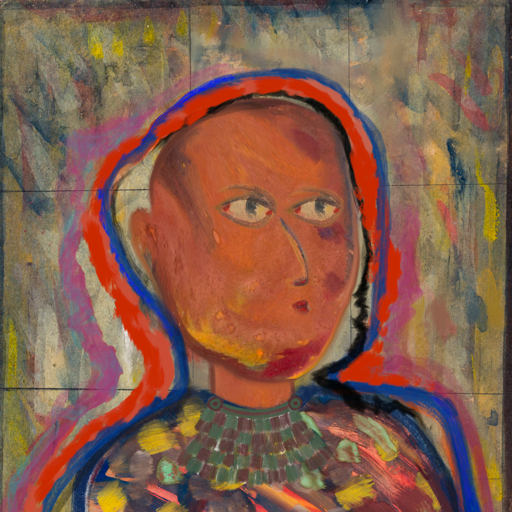
Background: GypsyMother, Head And Neck Side: Mother_And_Son_Son, Face Side: GypsyMother, Bust: Mother_And_Son_Mother, Hair Side: Experience, Head Accessory: Blank, Second Necklace: After_Raid, Necklace: Blank, Baby: Blank